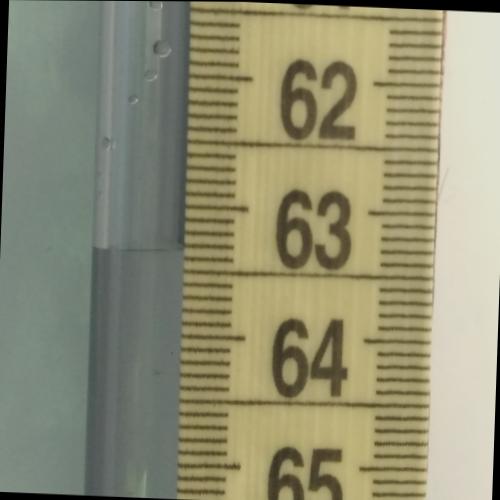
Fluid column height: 63.3 cm